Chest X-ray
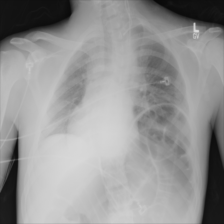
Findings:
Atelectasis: negative
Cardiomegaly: negative
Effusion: negative
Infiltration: negative
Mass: negative
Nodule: negative
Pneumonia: negative
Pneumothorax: negative
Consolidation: negative
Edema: negative
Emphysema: negative
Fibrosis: negative
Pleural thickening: negative
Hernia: negative